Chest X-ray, AP view. Patient: 48 years old, sex M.
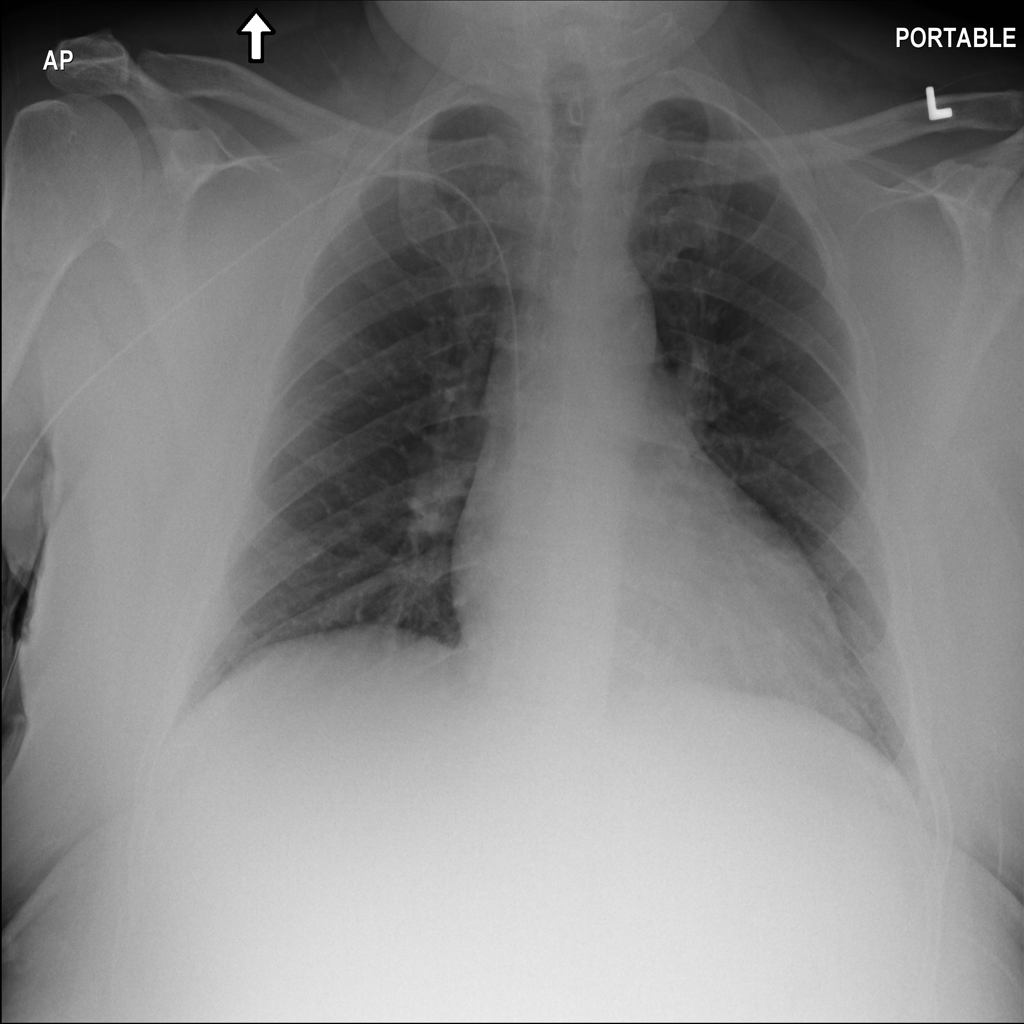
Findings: No Finding